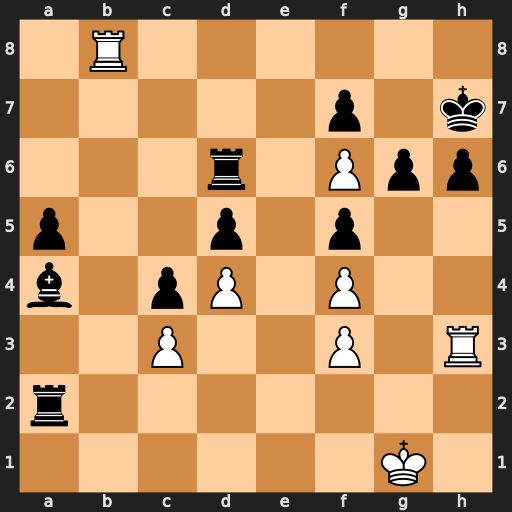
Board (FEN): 1R6/5p1k/3r1Ppp/p2p1p2/b1pP1P2/2P2P1R/r7/6K1
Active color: w
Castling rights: -
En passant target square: -
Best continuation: Rxh6+ Kxh6 Rh8#